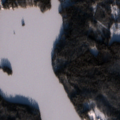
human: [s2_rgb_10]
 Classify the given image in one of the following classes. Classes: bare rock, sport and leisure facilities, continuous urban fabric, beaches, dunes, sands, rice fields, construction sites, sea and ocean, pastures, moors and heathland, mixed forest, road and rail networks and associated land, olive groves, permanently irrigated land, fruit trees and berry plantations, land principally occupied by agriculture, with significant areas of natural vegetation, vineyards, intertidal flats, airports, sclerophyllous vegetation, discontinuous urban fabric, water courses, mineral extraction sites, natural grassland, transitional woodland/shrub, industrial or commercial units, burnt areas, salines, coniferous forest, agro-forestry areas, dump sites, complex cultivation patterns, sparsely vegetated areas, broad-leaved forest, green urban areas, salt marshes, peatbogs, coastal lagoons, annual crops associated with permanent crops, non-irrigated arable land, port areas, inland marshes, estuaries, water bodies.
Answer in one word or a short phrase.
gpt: coniferous forest, mixed forest, water bodies